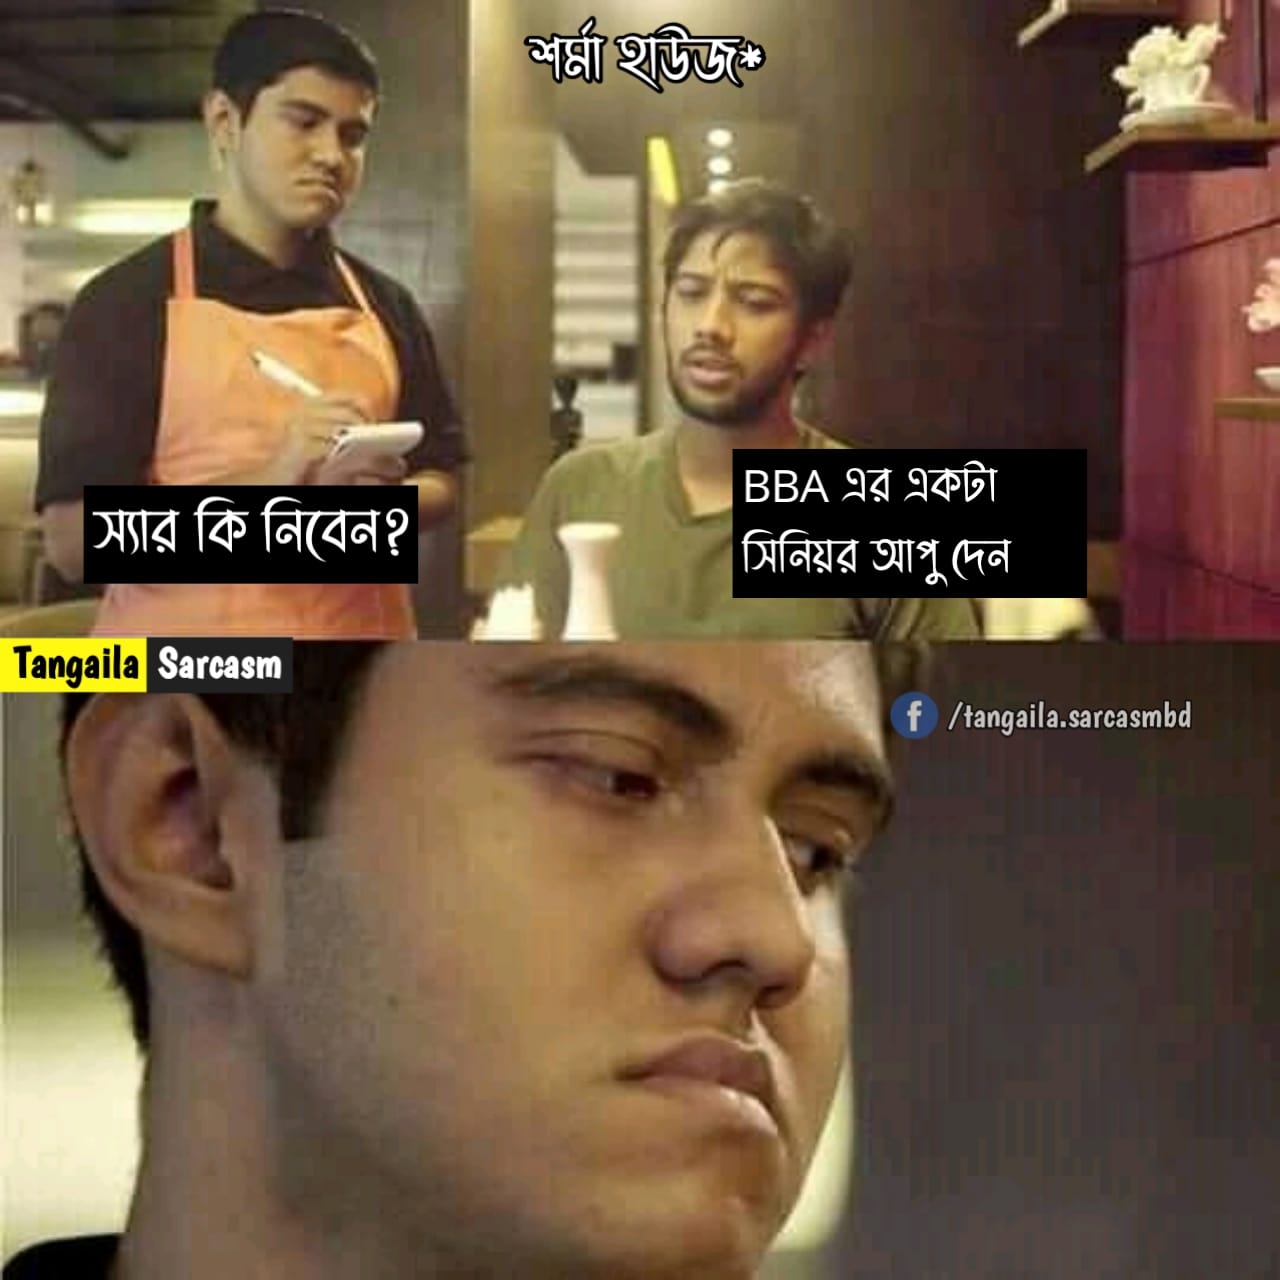
Caption: শর্মা হাউজ*   স্যার কি নিবেন?   BBA এর একটা সিনিয়র আপু দেন
Label: hate